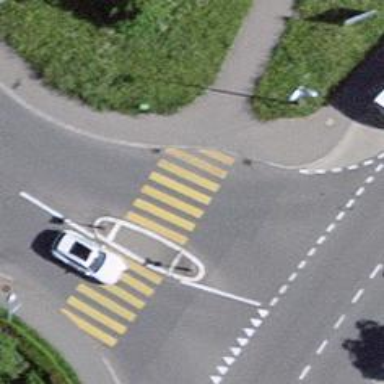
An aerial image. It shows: Zebra crossing with island.